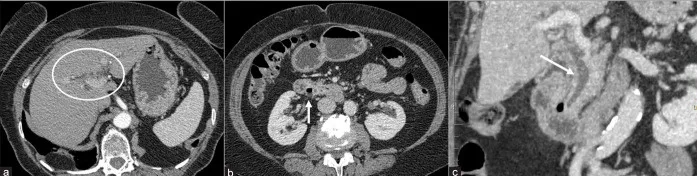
Contrast-enhanced computed tomography in a 70-year-old woman with nausea, vomiting, and slight jaundice. Intrahepatic bile duct dilatation is shown in a (white circle) with a small periampullary duodenal diverticulum with airfluid level demonstrated in b (arrowhead). Coronal reconstruction (c) highlights common bile duct dilatation and its close relation with periampullary duodenal diverticulum (arrow).
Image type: radiology (ct)